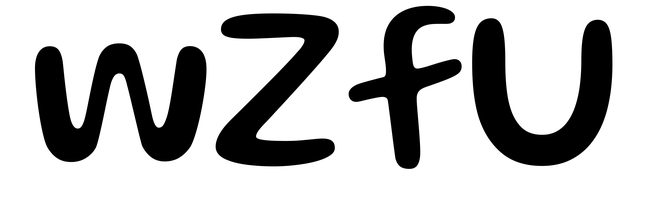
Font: Gluten_Regular